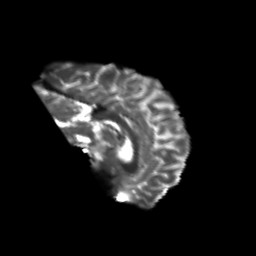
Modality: T2w
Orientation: sagittal
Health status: healthy
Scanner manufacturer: philips
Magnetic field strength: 3 T
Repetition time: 6.964 s
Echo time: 0.092 s